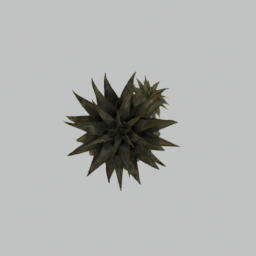
Label: nature